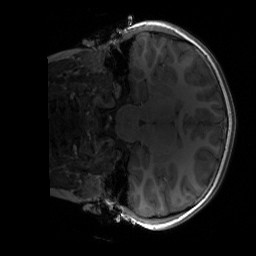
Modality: T1w
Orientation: coronal
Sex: female
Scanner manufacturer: siemens
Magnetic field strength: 3 T
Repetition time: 1.9 s
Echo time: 0.00243 s